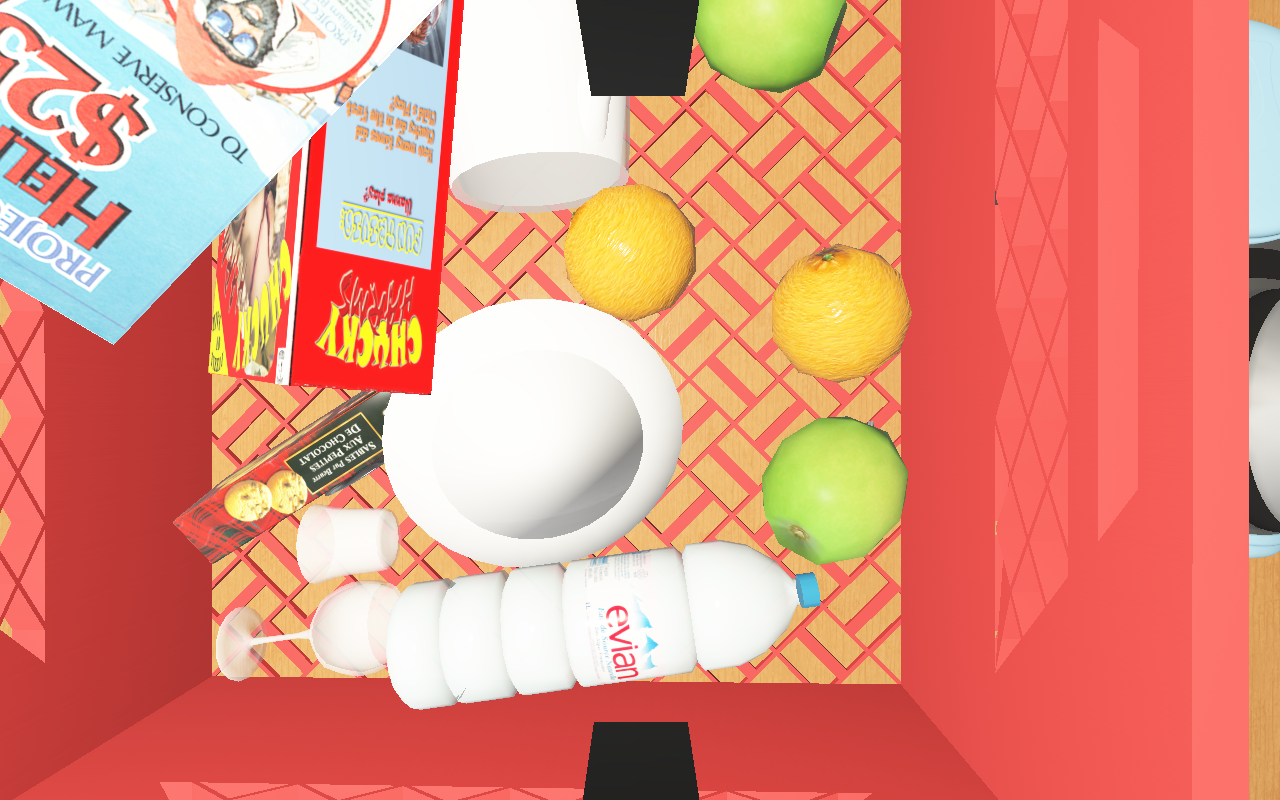
Objects in the scene:
carafe
apple
orange
jam jar
cereal box